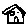
Label: house